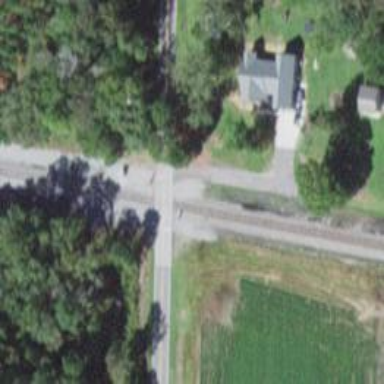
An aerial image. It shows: Railway level crossing.